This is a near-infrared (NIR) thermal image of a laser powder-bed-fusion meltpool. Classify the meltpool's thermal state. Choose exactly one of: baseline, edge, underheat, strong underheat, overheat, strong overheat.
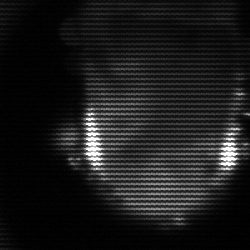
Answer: baseline